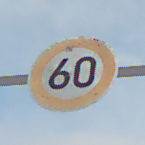
Verkehrszeichen: Geschwindigkeit60
Umgebung: Outdoor, Nature
Tageszeit: MorningAfternoon
Wetter: Overcast
Licht: Natural
Jahreszeit: Winter
Kontrast: LowContrast